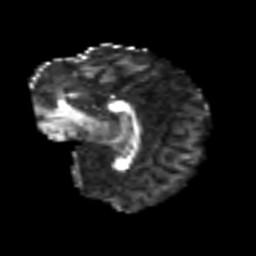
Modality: FA
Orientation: sagittal
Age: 42
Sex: male
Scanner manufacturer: siemens
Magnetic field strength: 3 T
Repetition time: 5.6 s
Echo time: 0.082 s